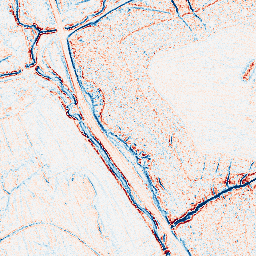
Category: edge_preserving
Decomposition family: anisotropic_diffusion
Decomposition parameters: iterations: 5
kappa: 10
gamma: 0.1
Upsampling method: sinc_blackman
Upsampling parameters: scale: 2
kernel_size: 8
Upsampling scale: 2